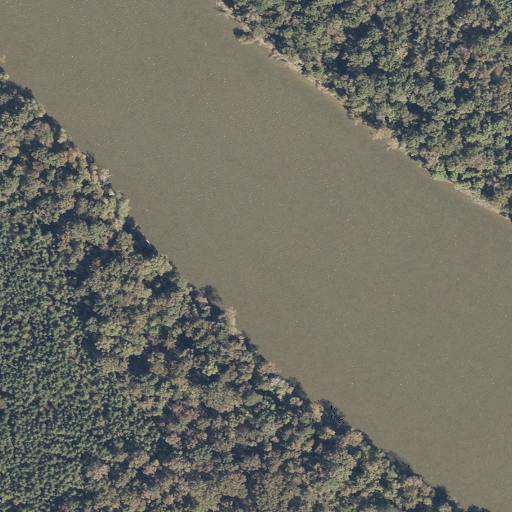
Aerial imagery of bar in Alabama named Morgan Bar containing open water, deciduous forest, evergreen forest, woody wetlands, grassland, herbaceous wetlands, and pasture